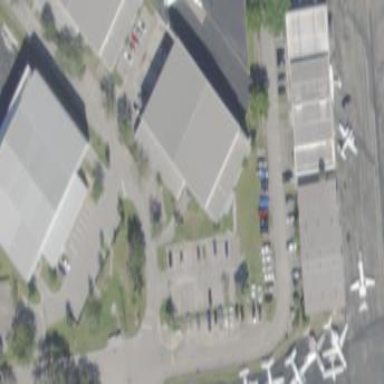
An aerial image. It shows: Hangar building at the airport.